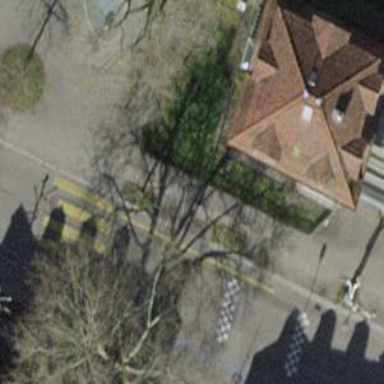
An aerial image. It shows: Tree-lined avenue.